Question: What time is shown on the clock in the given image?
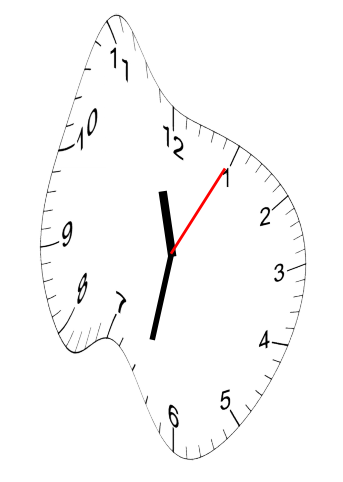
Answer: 11:32:05